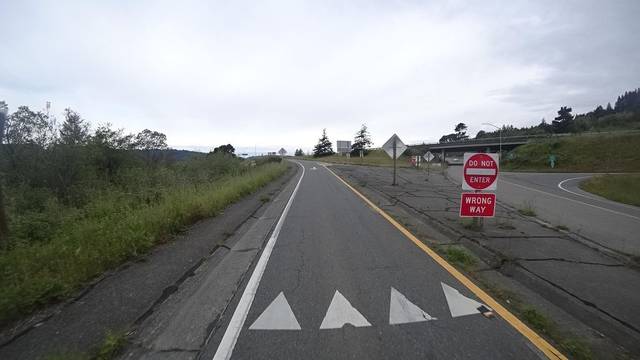
Region: United States
Coordinates: 40.887, -123.997